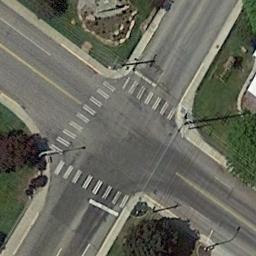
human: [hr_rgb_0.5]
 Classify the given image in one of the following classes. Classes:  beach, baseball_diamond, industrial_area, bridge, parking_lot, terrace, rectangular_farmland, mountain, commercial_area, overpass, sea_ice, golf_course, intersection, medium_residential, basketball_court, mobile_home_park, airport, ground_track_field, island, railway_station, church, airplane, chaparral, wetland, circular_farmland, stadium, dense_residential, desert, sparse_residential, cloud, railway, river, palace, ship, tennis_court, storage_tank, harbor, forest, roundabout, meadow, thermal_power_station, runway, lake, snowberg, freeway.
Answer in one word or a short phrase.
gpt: intersection